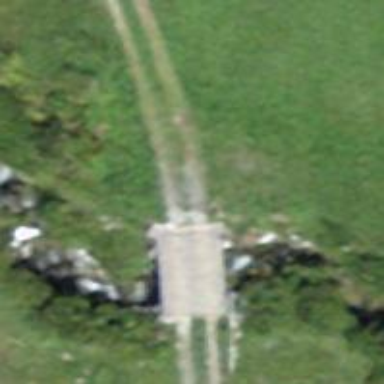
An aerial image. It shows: Track road with grade4 bridge.